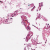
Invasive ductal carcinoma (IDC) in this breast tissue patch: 0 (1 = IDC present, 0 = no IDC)